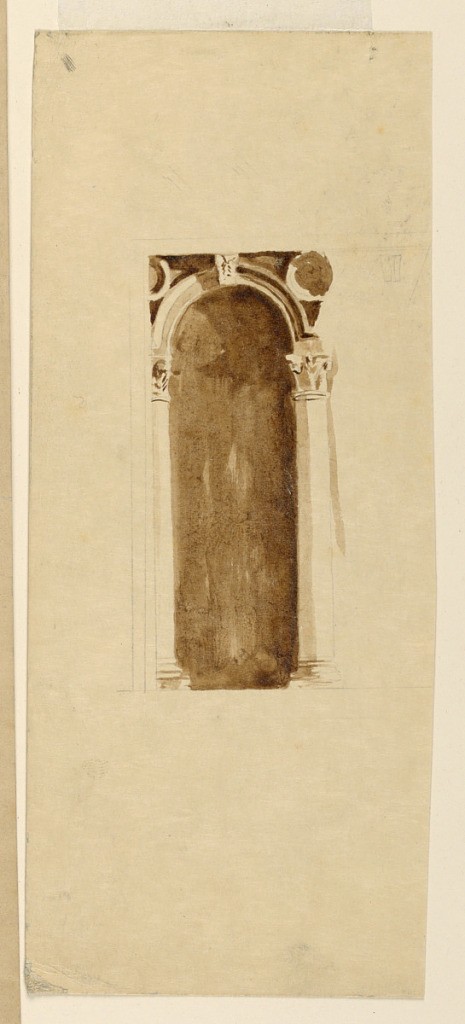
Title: Design for a Window Opening
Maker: John La Farge, American, 1835–1910
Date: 1890–1900
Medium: Graphite and brown watercolor on paper
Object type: Drawing
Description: A single arched opening, with roundels in the spandrels and classical capitols, in the manner of the architecture of the Libreria Vecchia, in Venice, by J. Sansovino.